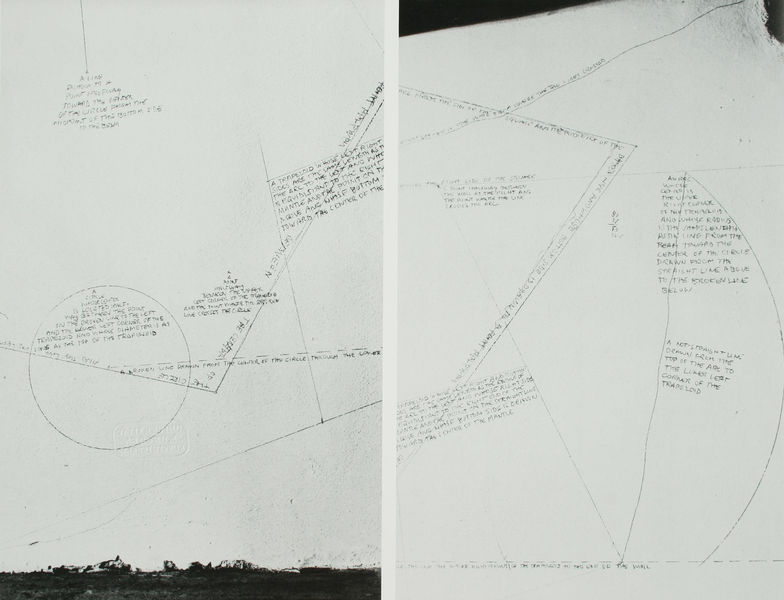
Titel: The location of lines and geometric figures
Künstler: Sol Lewitt
Schlagwörter: blätter, weiß, dreieck, ausschnitt, grau, schwarz, skizze, zeichnung, malerei, muster, architektur, boden, kreis, schrift, segel, papier, papiere, grafik, linien, gedanken, striche, foto, fotografie, tusche, buch, linie, druck, schwarz-weiß, stich, seite, text, strich, kreise, beschriftung, worte, entwurf, gedanke, stift, kollage, seiten, plan, geometrie, beschreibung, wort, winkel, berechnung, anleitung, wörter, flugzeug, linine, manuskript, zerissen, lewitt, sol, flugzeut, gedrucktes, wimkel